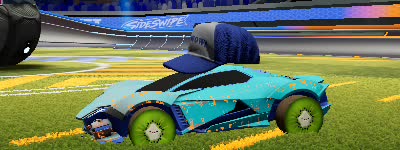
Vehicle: werewolf